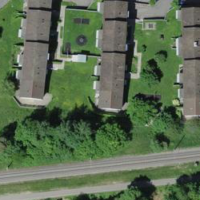
EUNIS habitat code: 55
Species observed at this site:
Lysimachia vulgaris